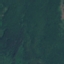
Land use / land cover class: Forest